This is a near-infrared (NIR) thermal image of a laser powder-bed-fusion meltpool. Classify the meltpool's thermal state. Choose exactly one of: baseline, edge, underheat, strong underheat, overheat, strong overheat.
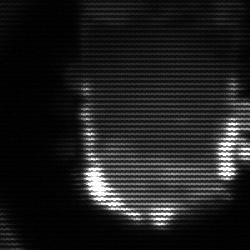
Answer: baseline